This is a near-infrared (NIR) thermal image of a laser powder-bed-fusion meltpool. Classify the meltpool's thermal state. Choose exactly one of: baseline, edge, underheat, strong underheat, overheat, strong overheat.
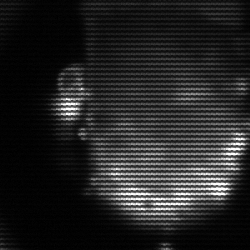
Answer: baseline